Interaction volume radius: 5 \u00c5
Interaction volume height: 35 \u00c5
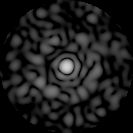
Disorder parameter: 0.8316